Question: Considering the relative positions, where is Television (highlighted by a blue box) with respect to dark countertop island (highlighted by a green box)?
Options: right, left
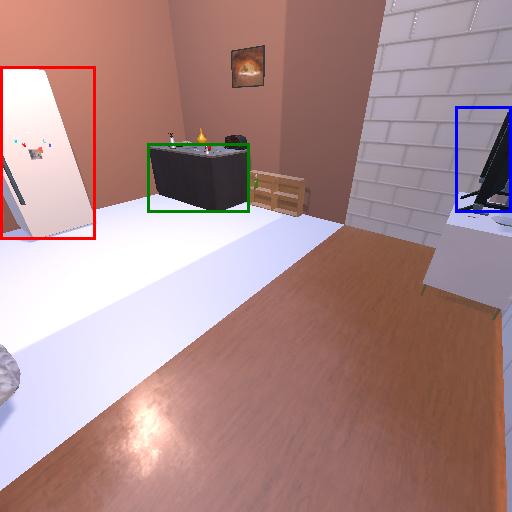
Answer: right